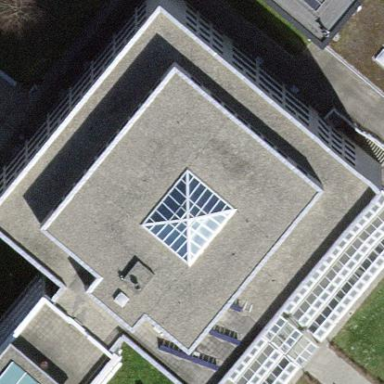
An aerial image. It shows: School building.